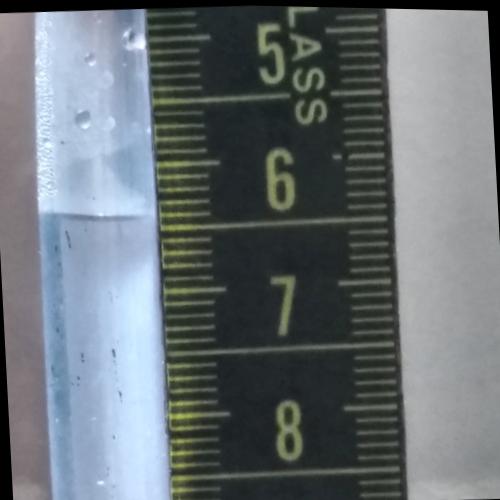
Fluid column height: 6.4 cm